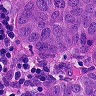
Metastatic tissue present: yes